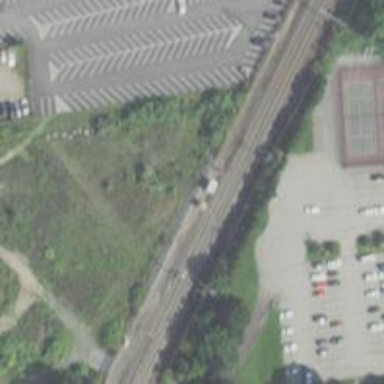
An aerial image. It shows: Junction on the railway.